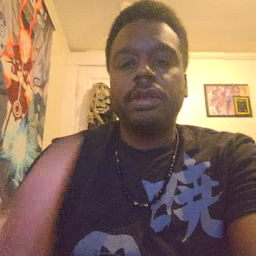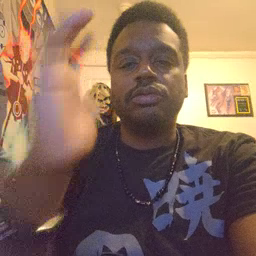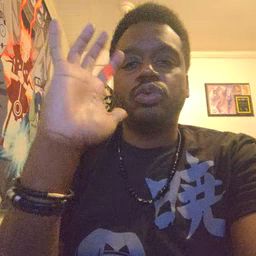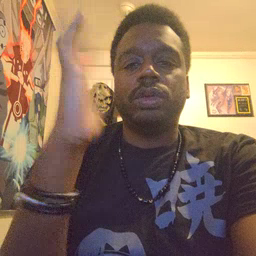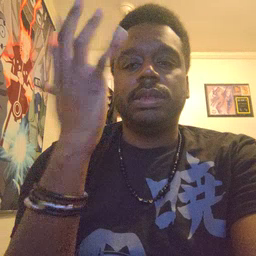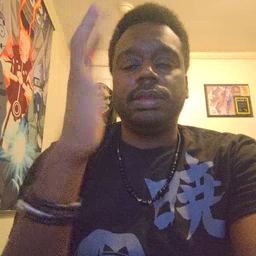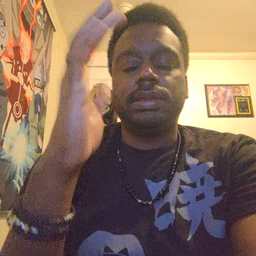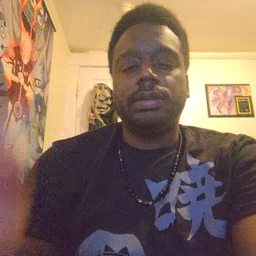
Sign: tree